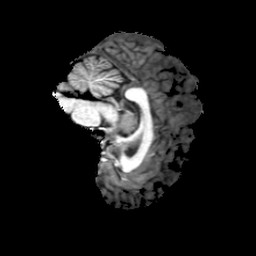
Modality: T1w
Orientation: sagittal
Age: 22
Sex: female
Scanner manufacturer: philips
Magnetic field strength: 3 T
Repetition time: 0.0082 s
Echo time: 0.0037 s